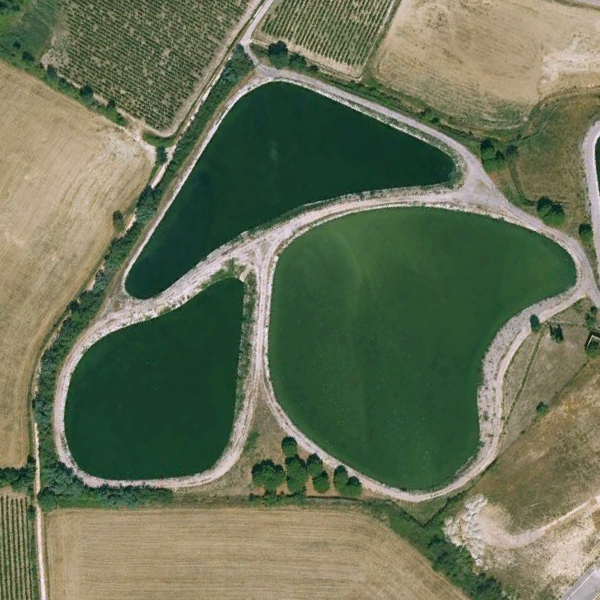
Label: Pond